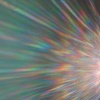
Label: sunburn